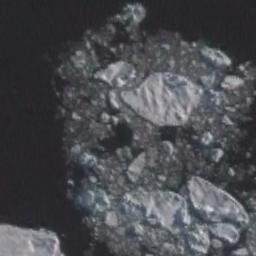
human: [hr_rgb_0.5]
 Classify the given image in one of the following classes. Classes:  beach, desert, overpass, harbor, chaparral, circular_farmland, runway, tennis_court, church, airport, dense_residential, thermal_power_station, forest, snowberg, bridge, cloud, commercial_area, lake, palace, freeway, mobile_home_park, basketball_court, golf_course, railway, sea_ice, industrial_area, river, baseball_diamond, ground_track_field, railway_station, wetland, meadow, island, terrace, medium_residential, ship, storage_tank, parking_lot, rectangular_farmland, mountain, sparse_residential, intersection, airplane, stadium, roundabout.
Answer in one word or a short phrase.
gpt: sea_ice